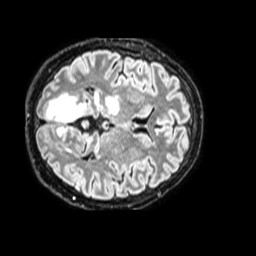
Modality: FLAIR
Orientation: axial
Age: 41
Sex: male
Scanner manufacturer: philips
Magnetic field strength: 1.5 T
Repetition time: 4.8 s
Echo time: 0.3363 s